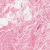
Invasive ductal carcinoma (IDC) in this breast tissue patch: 0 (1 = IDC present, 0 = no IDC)